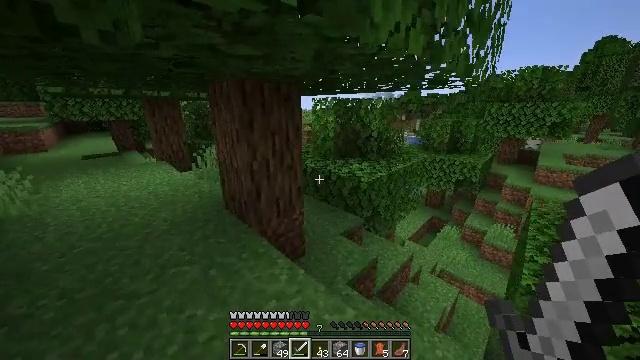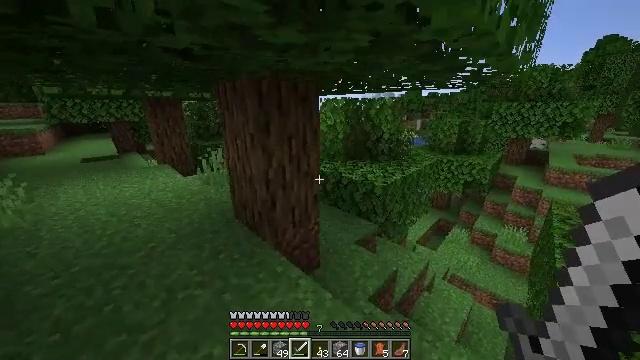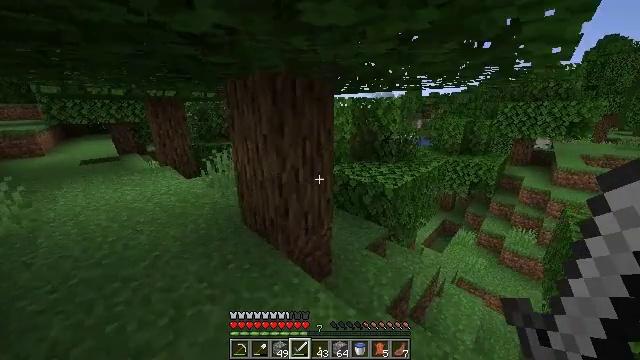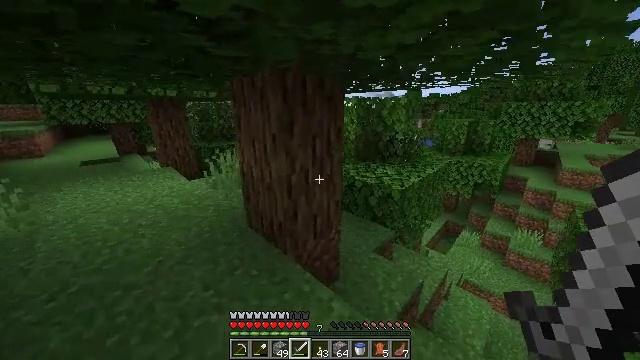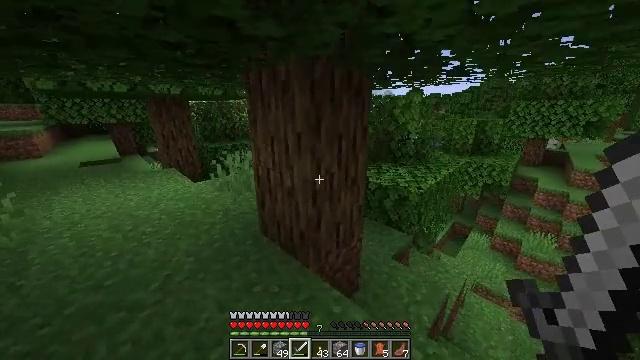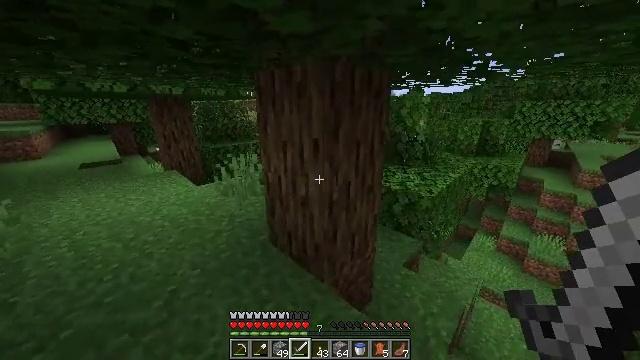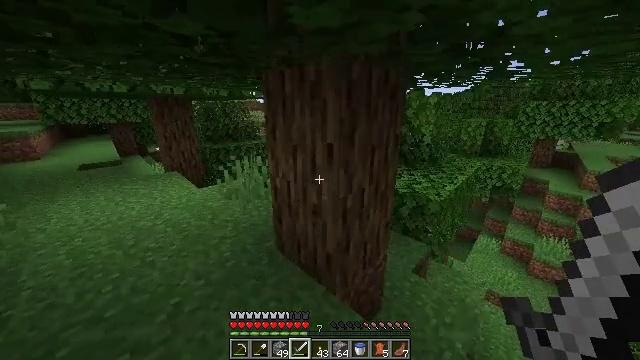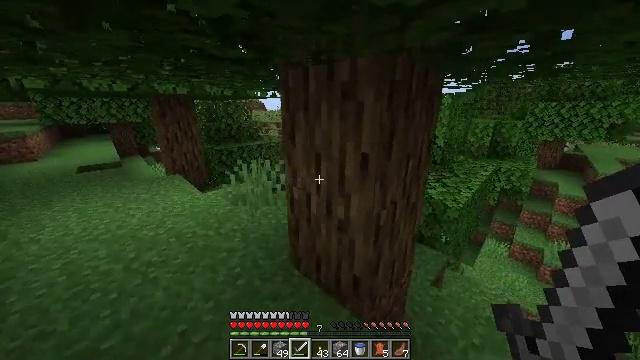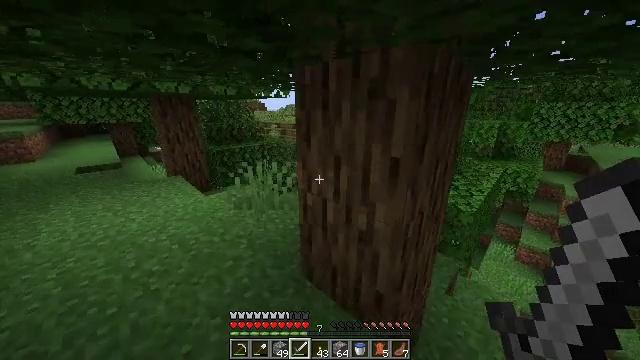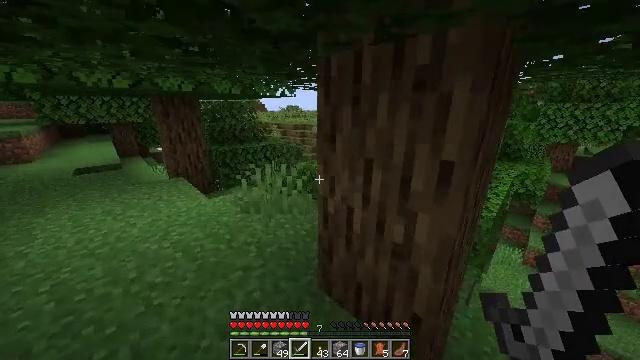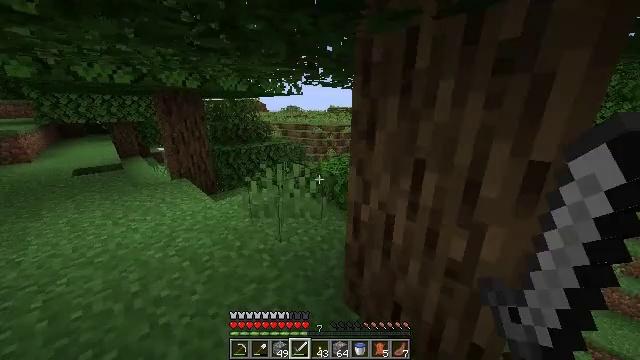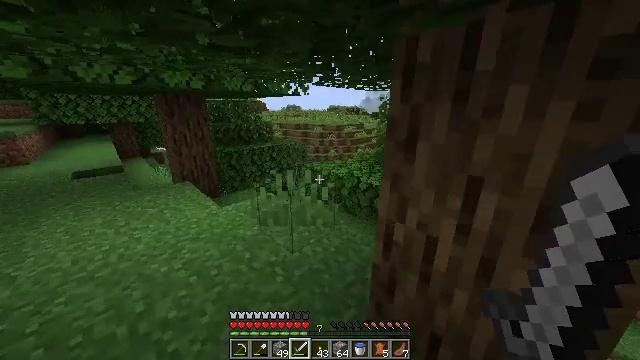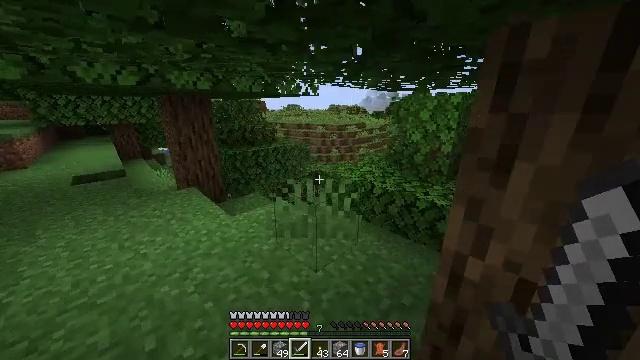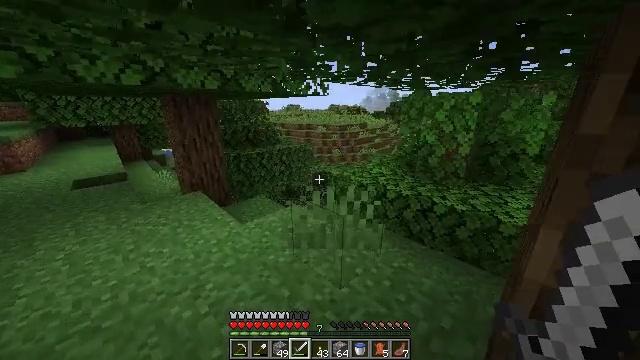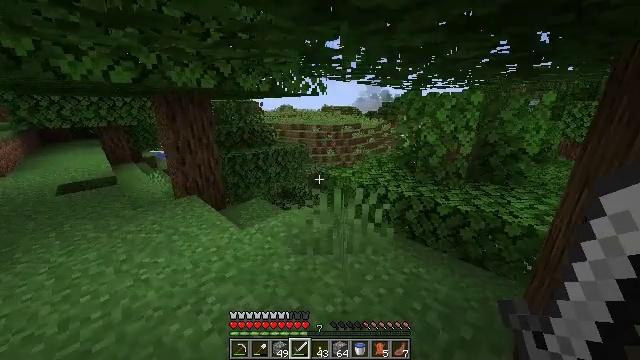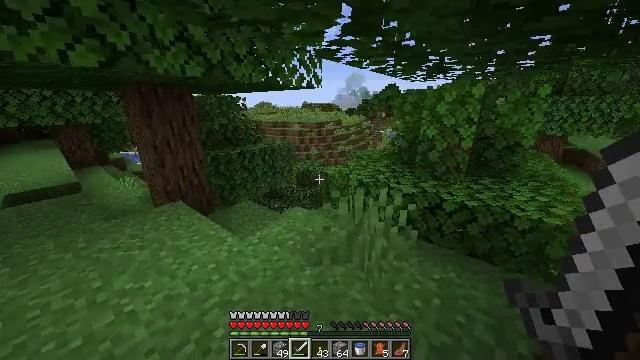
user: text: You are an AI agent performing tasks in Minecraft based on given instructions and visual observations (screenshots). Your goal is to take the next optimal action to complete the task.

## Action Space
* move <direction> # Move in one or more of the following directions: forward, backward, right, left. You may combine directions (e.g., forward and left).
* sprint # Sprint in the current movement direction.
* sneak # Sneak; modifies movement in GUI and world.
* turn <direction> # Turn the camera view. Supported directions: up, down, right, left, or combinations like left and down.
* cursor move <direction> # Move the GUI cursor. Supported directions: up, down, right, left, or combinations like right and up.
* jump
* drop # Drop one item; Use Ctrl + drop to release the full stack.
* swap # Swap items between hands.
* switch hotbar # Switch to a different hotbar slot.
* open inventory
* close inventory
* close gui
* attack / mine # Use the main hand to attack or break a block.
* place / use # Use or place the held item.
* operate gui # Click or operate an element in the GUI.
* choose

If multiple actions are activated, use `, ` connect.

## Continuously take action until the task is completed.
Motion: motion action
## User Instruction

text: Drop a peony.
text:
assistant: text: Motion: move forward and move left, sprint
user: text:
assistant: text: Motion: move forward and move left, sprint
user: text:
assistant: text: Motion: move forward and move left, sprint
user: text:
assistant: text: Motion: move forward and move left, sprint
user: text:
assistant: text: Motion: move forward and move left, sprint
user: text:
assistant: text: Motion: move forward and move left, sprint
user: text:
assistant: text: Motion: move forward and move left, sprint
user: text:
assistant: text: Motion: move forward and move left, sprint
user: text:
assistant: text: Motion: move forward and move left, sprint
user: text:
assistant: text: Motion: move forward and move left, sprint
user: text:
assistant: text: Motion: move forward and move left, sprint
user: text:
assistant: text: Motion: move forward and move left, sprint
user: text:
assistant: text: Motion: move forward and move left, sprint
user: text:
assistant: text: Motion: move forward and move left, sprint, turn right
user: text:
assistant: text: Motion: move forward and move left, sprint, turn right and down
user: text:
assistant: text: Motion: move forward, sprint, turn right and down
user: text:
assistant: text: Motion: move forward, sprint
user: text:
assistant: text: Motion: move forward, sprint
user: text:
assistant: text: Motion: move forward, sprint
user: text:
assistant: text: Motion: move forward, sprint
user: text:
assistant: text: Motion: move forward, sprint
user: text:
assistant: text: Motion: move forward, sprint
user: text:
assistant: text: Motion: move forward, sprint
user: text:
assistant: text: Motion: move forward, sprint
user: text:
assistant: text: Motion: move forward, sprint, turn left
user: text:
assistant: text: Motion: move forward, sprint, turn left and down
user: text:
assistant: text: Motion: move forward, sprint, turn left and down
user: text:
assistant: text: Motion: move forward, sprint, turn left and down
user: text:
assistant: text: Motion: move forward, sprint, turn left and down
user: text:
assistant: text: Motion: move forward and move left, sprint